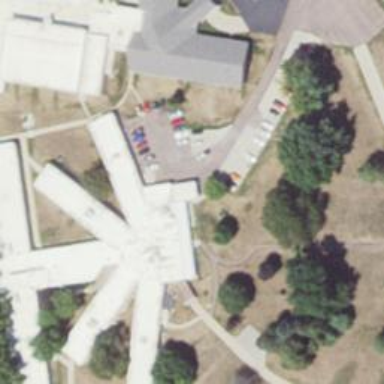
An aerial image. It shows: Nursing home.